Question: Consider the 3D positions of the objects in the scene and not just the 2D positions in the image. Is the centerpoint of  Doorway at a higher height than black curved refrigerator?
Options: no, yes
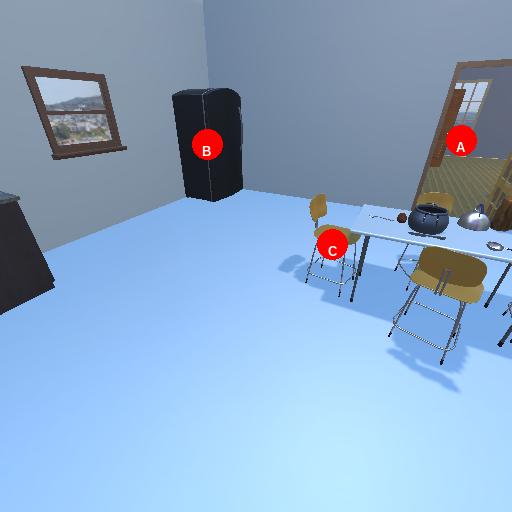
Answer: no